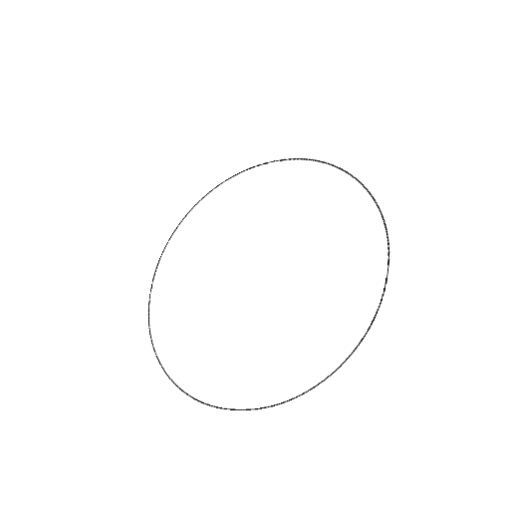
Crossing number: 0